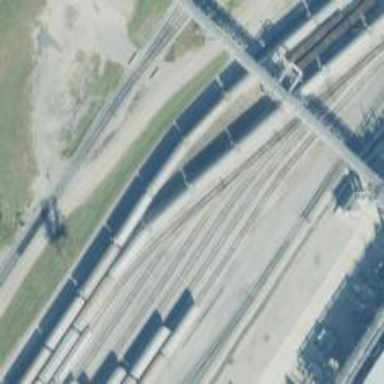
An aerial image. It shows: Rail spur service.